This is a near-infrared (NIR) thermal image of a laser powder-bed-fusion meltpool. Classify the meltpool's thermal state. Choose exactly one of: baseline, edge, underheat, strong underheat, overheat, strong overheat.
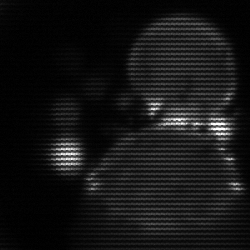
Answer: edge